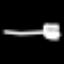
Label: fork